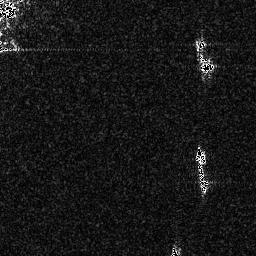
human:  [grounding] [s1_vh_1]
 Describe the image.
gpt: In the satellite image, there is  <ref>1 medium ship </ref> <box>[[75, 14, 83, 30, 0]]</box> located at top right,  <ref>1 medium ship </ref> <box>[[75, 56, 82, 75, 0]]</box> located at right.